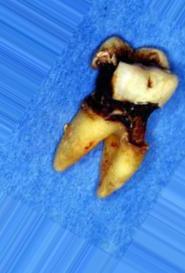
Condition: Tooth Discoloration